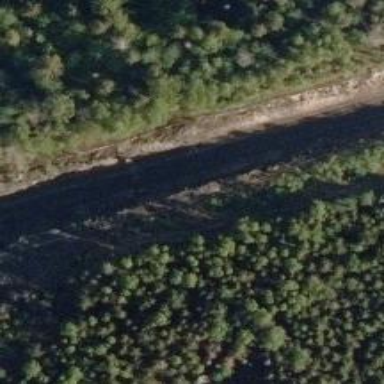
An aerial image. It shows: Railway with continuous electrified contact line.